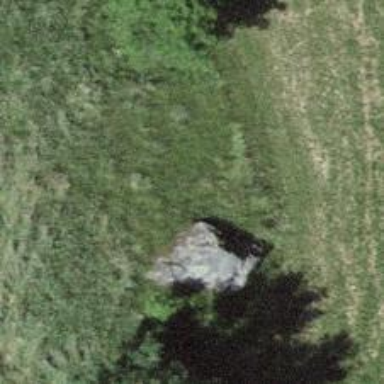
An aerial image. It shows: View of natural rock.